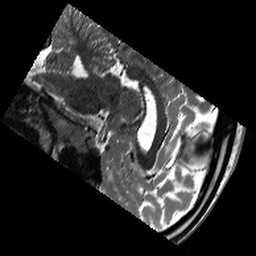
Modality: T2w
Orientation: sagittal